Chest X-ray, PA view. Patient: 55 years old, sex F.
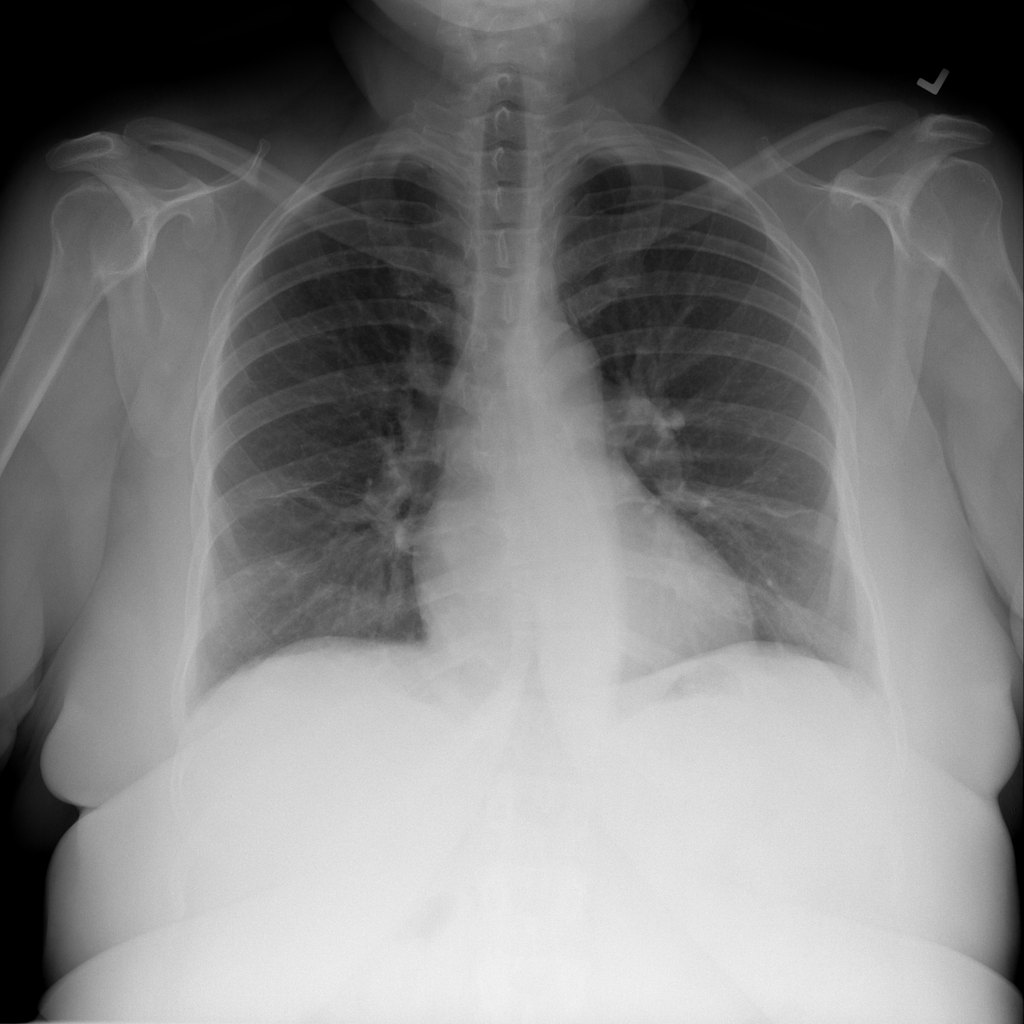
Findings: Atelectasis